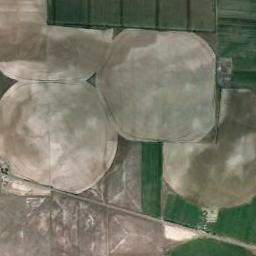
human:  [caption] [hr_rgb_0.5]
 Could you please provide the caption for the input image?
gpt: Several khaki circular or fan-shaped farmlands are on the ground and other farmlands that grows other crops beside .

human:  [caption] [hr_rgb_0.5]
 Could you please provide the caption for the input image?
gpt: There are some bare circle farmland and green square farmland .

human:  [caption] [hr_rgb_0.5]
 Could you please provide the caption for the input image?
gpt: There is only one incomplete circle of farmland .

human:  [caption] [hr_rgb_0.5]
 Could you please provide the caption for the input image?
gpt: Several circular fields become light yellow with irregular circles .

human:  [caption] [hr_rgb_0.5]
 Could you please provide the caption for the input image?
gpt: There are four brown circular farmlands next to each other .